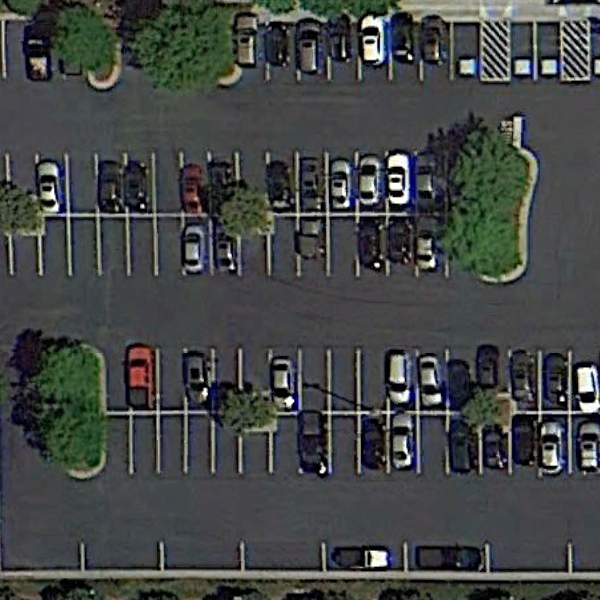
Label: Parking